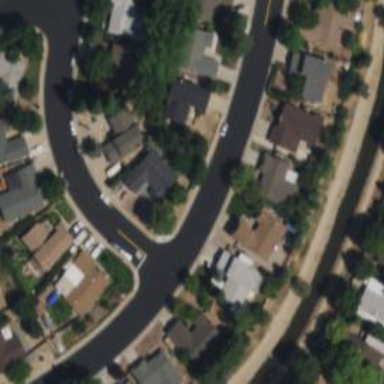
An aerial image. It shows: Residential road with asphalt surface and separate sidewalk.